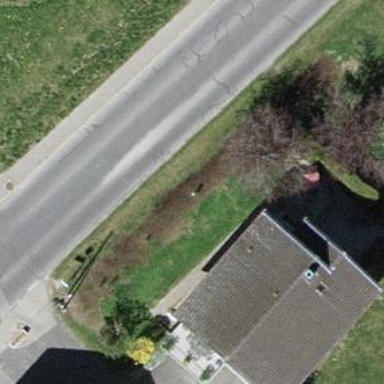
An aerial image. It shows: Detached building.